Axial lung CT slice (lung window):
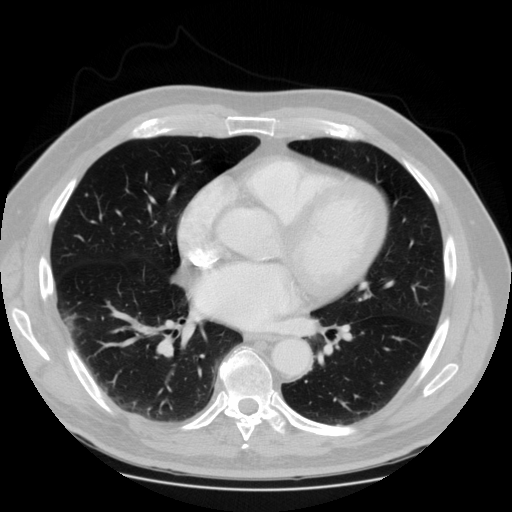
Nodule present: no